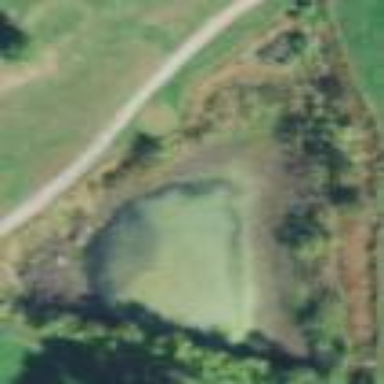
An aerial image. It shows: Water hazard in golf course. The hazard is natural water feature.